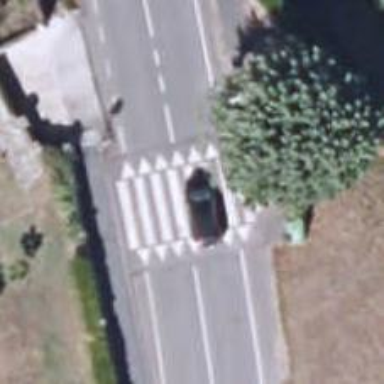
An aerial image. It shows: Marked crossing with traffic calming table.